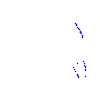
Particle: proton